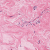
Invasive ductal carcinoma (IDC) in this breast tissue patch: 0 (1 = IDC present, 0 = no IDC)